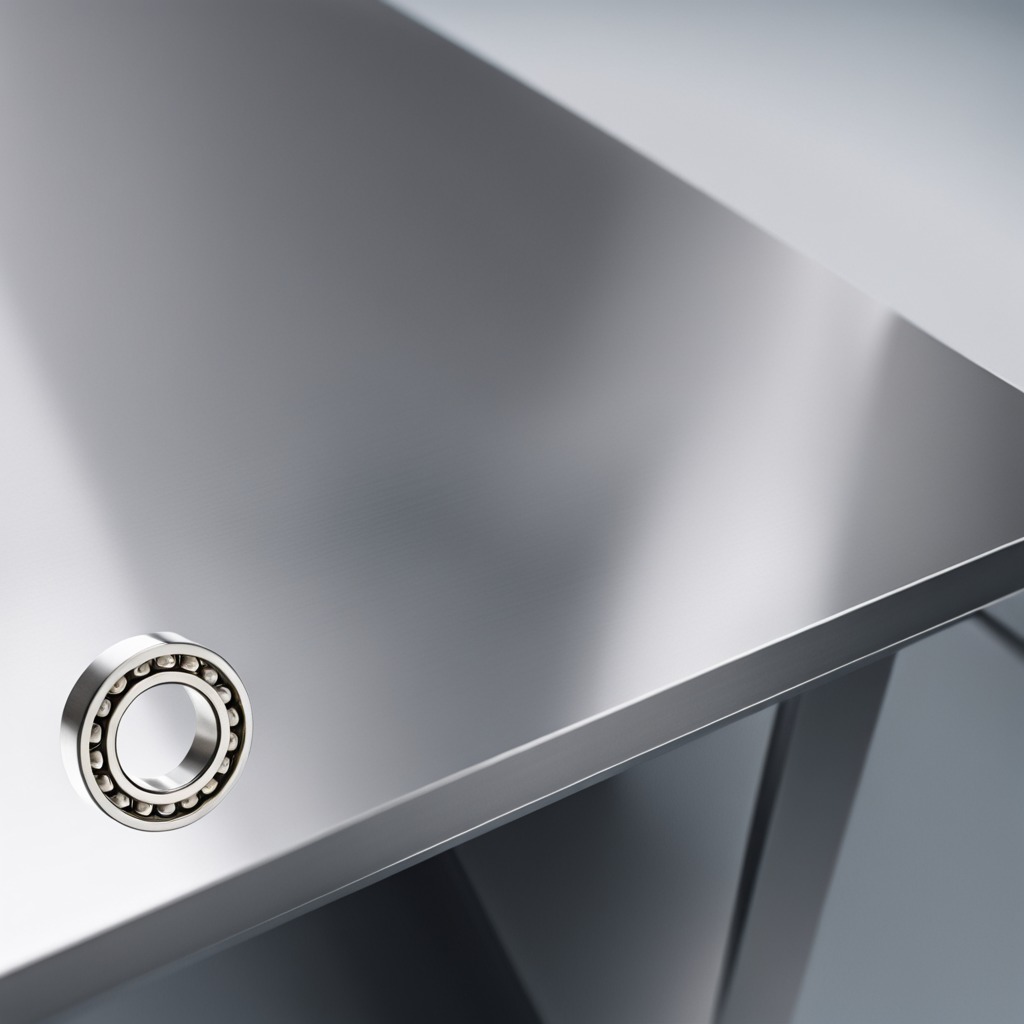
A metal ball bearing is lying on the stainless steel table in a high-end prototyping lab.